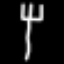
Label: fork